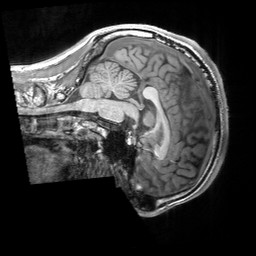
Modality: T1w
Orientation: sagittal
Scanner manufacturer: siemens
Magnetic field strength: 3 T
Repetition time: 2.25 s
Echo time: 0.00306 s